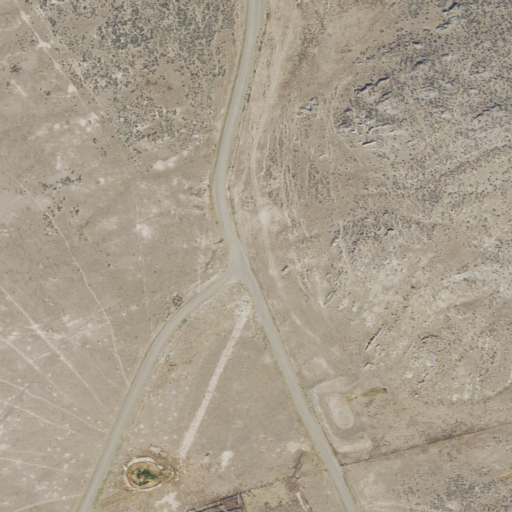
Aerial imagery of cape in Utah named Pipeline Point containing shrub and grassland